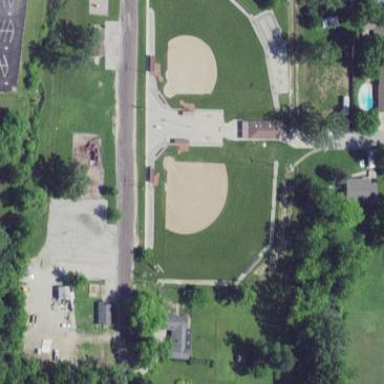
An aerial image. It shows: Baseball pitch for leisure land activities.